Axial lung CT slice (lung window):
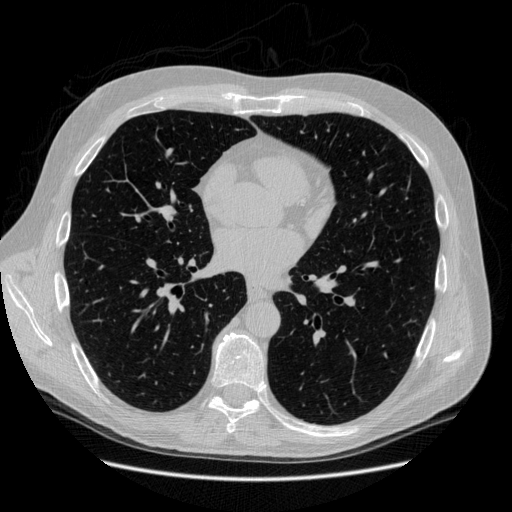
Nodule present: no